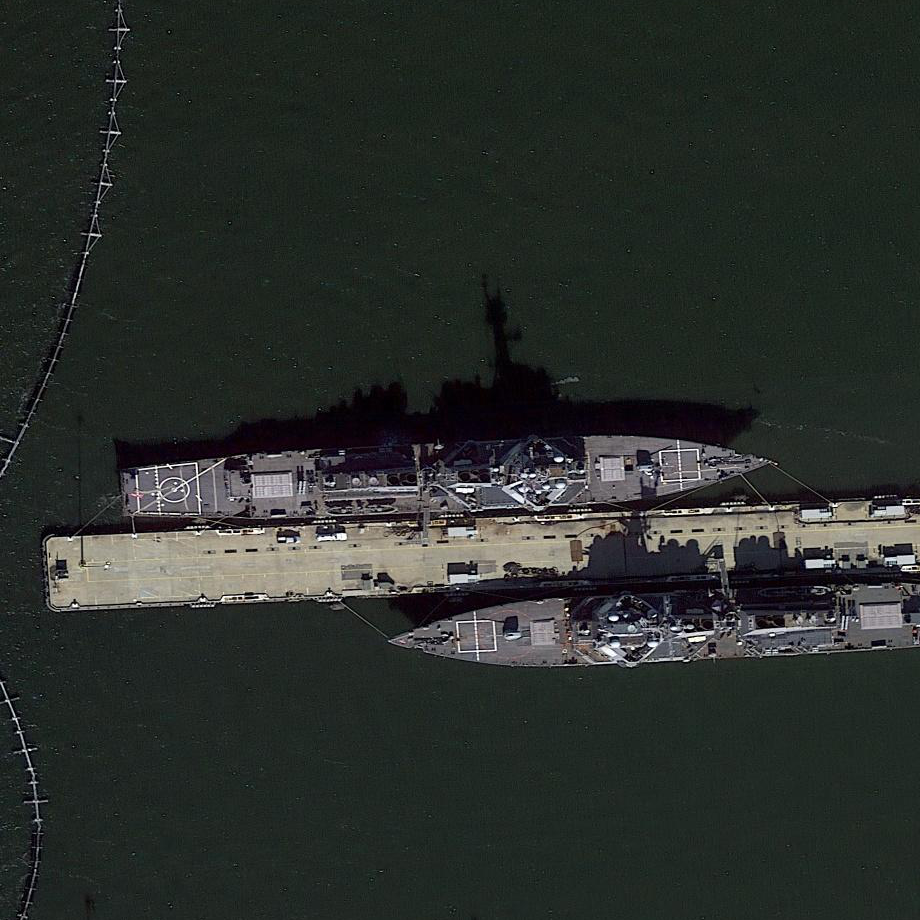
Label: destroyer